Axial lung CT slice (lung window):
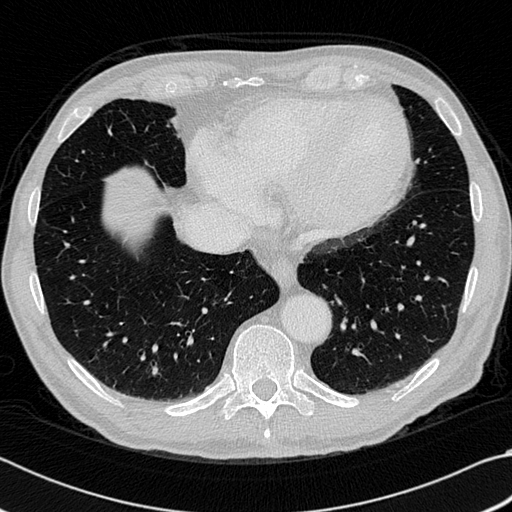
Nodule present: no